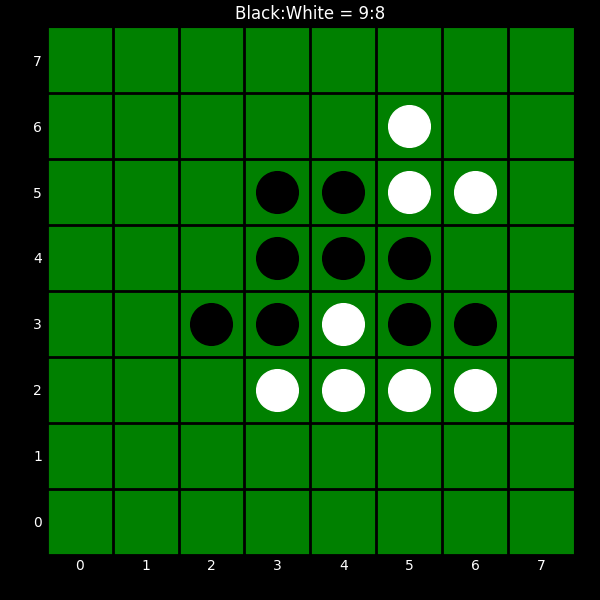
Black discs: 9
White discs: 8